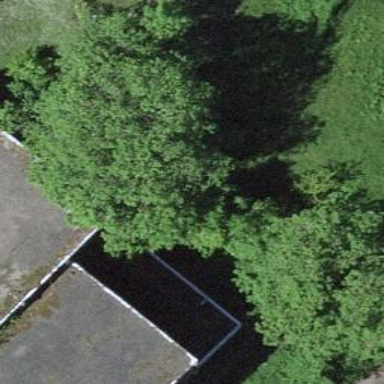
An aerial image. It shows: Set of concrete steps.